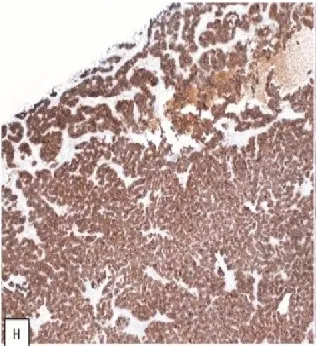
(H) Stain positive for chromogranin and synaptophysin.
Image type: pathology (immunostaining)